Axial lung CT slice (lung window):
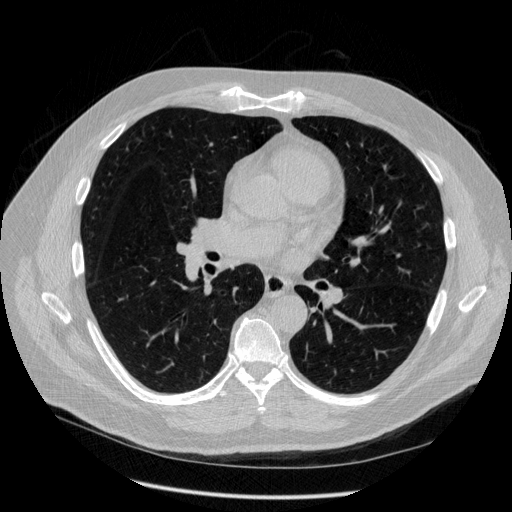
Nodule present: no